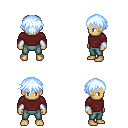
a pixel art fantasy rpg character, male body template, human, tanned skin, maroon long-sleeve shirt, teal pants, white cyan short bangs hairstyle, white cloth bracers, four views (front, back, left, right), 2x2 character sprite sheet, small pixel art, hard edges, no anti-aliasing